С молем идеального газа произвели замкнутый цикл (см. рисунок), где $3-1$ — адиабата.
Определите максимальное давление газа за цикл, его теплоемкость $C_{V}$ при постоянном объеме и вычислите (с точностью большей, чем дает прямое измерение по графику) «тангенс» угла $(К/м^{3})$ между изотермой и адиабатой в точке $1$ на $(T, V)$ плоскости.
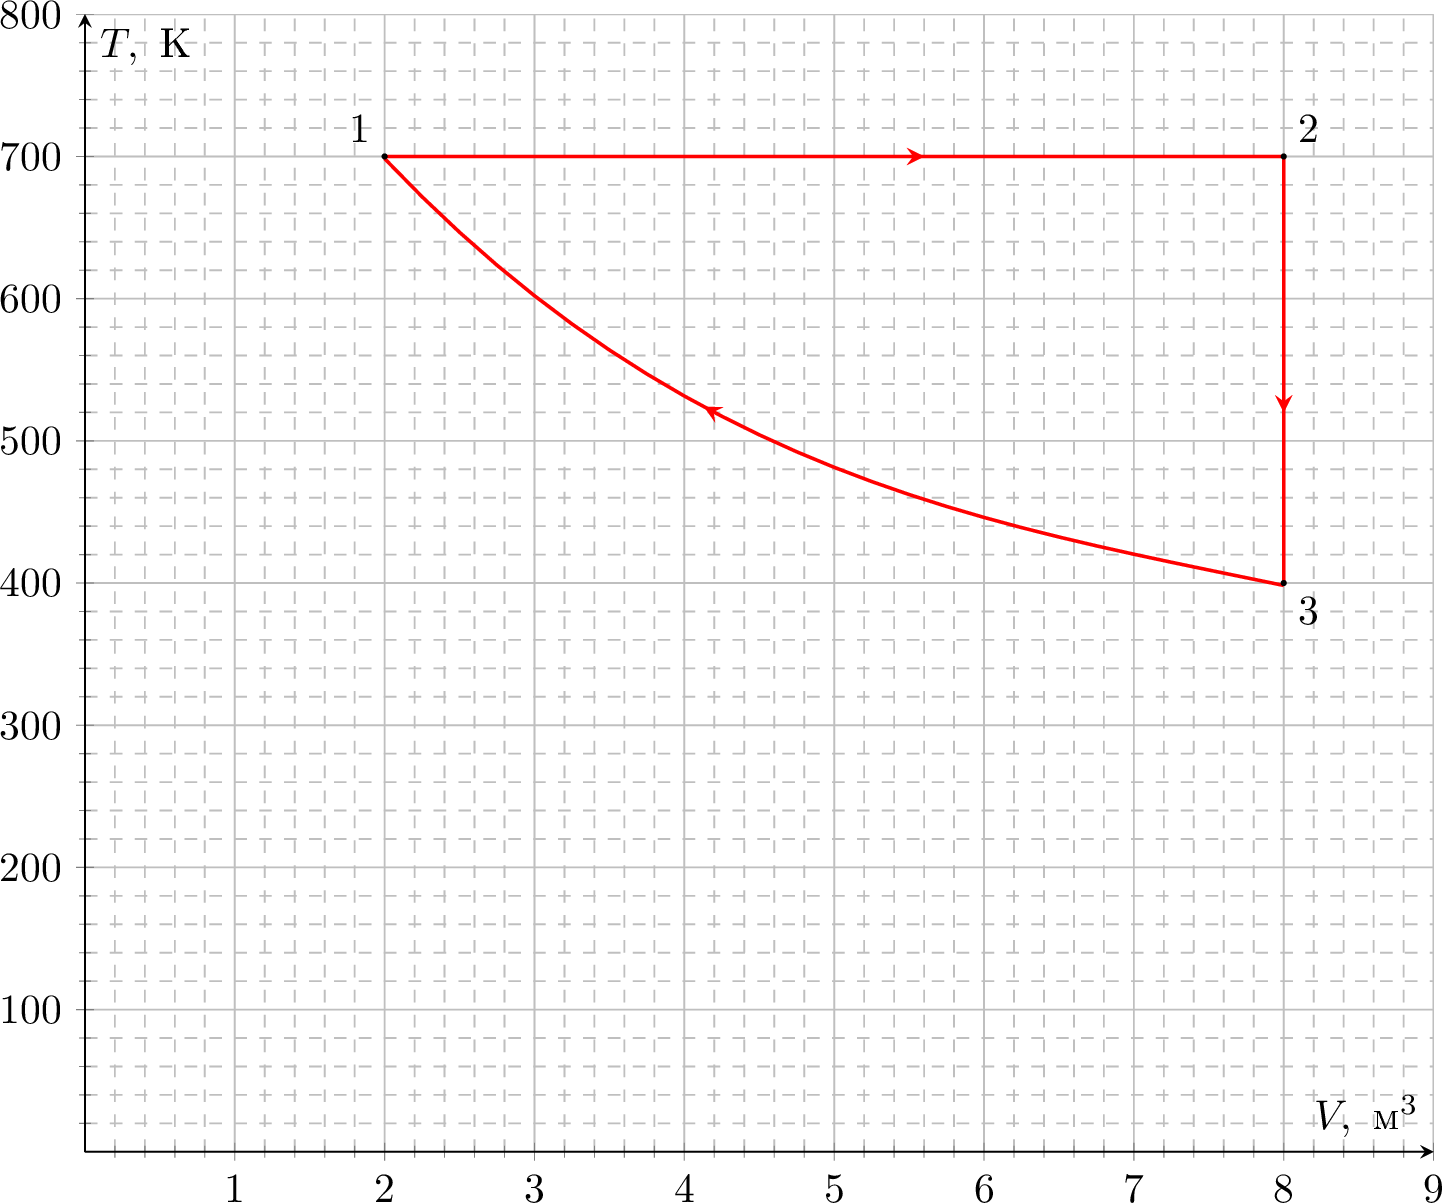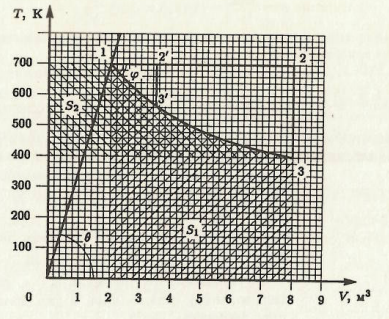
Решение: Ha $(T, V)$-плоскости изобара имеет вид прямой линии, выходящей из начала координат, согласно закона Менделеева-Клапейрона: $p=\frac{R T}{V}$. Тангенс угла наклона изобары $\operatorname{tg} \theta=\frac{p}{R}$. Из графика (см. рисунок) видно, что изобара с наибольшим наклоном проходит через точку $1$.  Отсюда $p_{\max}=R \operatorname{tg} \theta=2.9~кПа$. Рассмотрим адиабатический процесс $3-1$:$$\Delta Q=p \Delta V+C_{V} \Delta T=0, \text { откуда } p \Delta V=-C_{V} \Delta T.$$Подставив сюда выражение для $p$, получим $T \Delta V=-\frac{C_{V}}{R} V \Delta T$.Просуммируем это равенство вдоль адиабаты $1-3$. Выражения $\Sigma T \Delta V$ и $\Sigma V \Delta T$ численно равны площадям $S_{1}$ и $S_{2}$ на графике (см. рисунок). Отсюда$$C_{V}=\frac{S_{1}}{S_{2}} R=(20.5 \pm 0.2)~Дж/(моль \cdot К).$$Уравнение адиабаты для идеального газа:$$T V^{\gamma-1}=C, \text { откуда } T=C V^{1-\gamma},$$где $C$ — некоторая константа. Продифференцируем это выражение по $V$ :$$\frac{d T}{d V}=C(1-\gamma) V^{\gamma}, \text { или, после}\\\text{преобразований, } \frac{d T}{d V}=-\frac{p}{C_{V}} .$$Искомый тангенс угла наклона адиабаты$$\operatorname{tg} \varphi=\frac{p_{\max }}{C_{V}}=(141.8 \pm 1.4) \frac{К}{м^{3}} .$$ Примечание: Задача может быть решена и без использования уравнения адиабатического процесса.
Ответ: $$ p_{\max}=R \operatorname{tg} \theta=2.9~кПа. $$ $$ C_{V}=\frac{S_{1}}{S_{2}} R=(20.5 \pm 0.2)~Дж/(моль \cdot К). $$ $$ \operatorname{tg} \varphi=\frac{p_{\max }}{C_{V}}=(141.8 \pm 1.4) \frac{К}{м^{3}} . $$
Темы:
T, Термодинамика, Всероссийские, Циклы, Изопроцессы